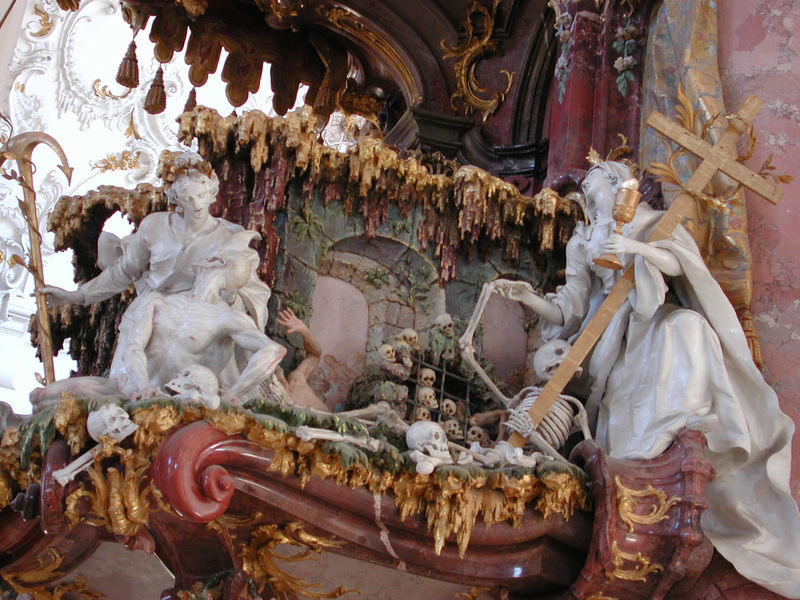
Titel: Kanzel
Künstler: Johann Joseph Christian
Standort: Reutlingen, Kloster Zwiefalten (EU - D - BW)
Schlagwörter: schlaf, frauen, grün, fenster, frau, kleider, marmor, männer, weiss, rot, barock, schädel, stein, tod, kirche, gewand, gold, kelch, engel, skulptur, mauer, empore, detail, stuck, tor, foto, knochen, nische, porzellan, kreuz, tote, sims, skelett, krnaz, umzug, anker, pokal, totenschädel, sense, gerippe, skultptur, kruez, barke, gebeine, totenköpfe, totet, armor, groteque